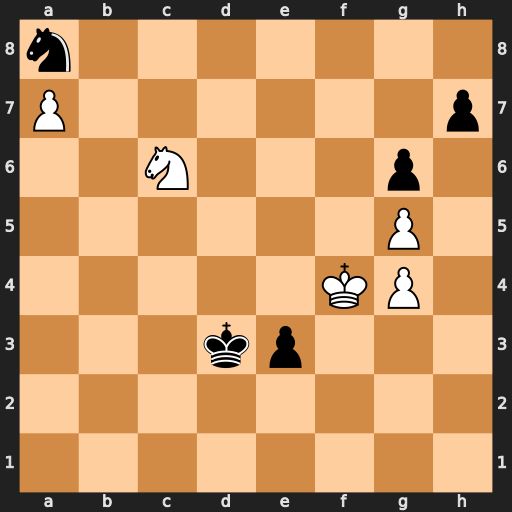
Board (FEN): n7/P6p/2N3p1/6P1/5KP1/3kp3/8/8
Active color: w
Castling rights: -
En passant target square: -
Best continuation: Ne5+ Kd4 Nf3+